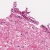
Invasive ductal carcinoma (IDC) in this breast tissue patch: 0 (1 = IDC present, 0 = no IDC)